Question: The algorithm is described in this paper: <URL> the bottom of its deque and other processes can work steal from it by popping threads from the top. Thus, work can be dinamically created by the push operation. The algorithm is the following.

My question is about the popTop() work stealling function. I don't think it will work properly for all cases. For example, suppose a process A which has its queue Q and a process B that is trying to steal work from Q, calling popTop(). Suppose also that B is preempted after line 2 of popTop() and localBot = X at this moment. If A runs and popBottom() until the bottom of Q <= X, when B resumes its run it will get a thread that already have been processed by A.
Are my thoughts correct? I need to verify it because I will implement it to do work balancing in a CUDA program.
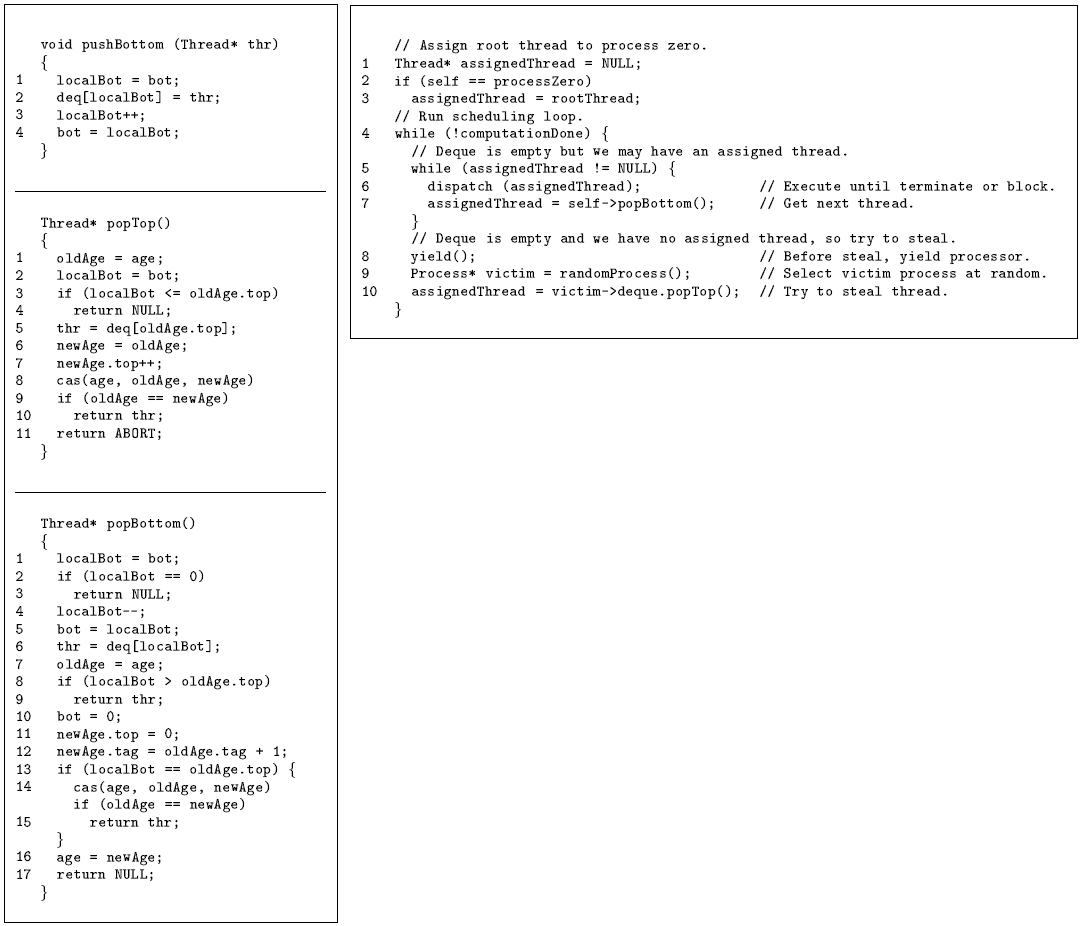
Answer: The code is using cas() (compare and swap) to try and stop the sort of thing you are describing. If popTop() stops after line 2, it stops after having read in age and bot. If popBottom() then runs and returns a thread, it will have incremented fields within age and written the incremented version back into memory using cas(). Now when B resumes and calls cas() the cas() instruction finds that B the values that B has provided for age do not match the values in memory (which means that this call to cas() does not modify memory). So B finds that (oldAge == newAge) and returns ABORT. In these circumstances you would normally try again and hope for better luck next time. The article seems to be saying that calls to yield() are necessary for you to have decent luck, but in any case popTop() should not return a thread somebody else has grabbed.
There is of course a Wikipedia article on cas() at <URL>.
I would place parallel code using locks one level of difficulty above serial code, and lock-free parallel code one level of difficulty above locking parallel code. I would not write lock-free parallel code unless I knew for sure that I needed performance, and there was no existing known trustworthy code that I could reuse. I would not trust such code until I had tested it exhaustively, and I would actually prefer to have model-checking if possible as well.